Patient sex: F
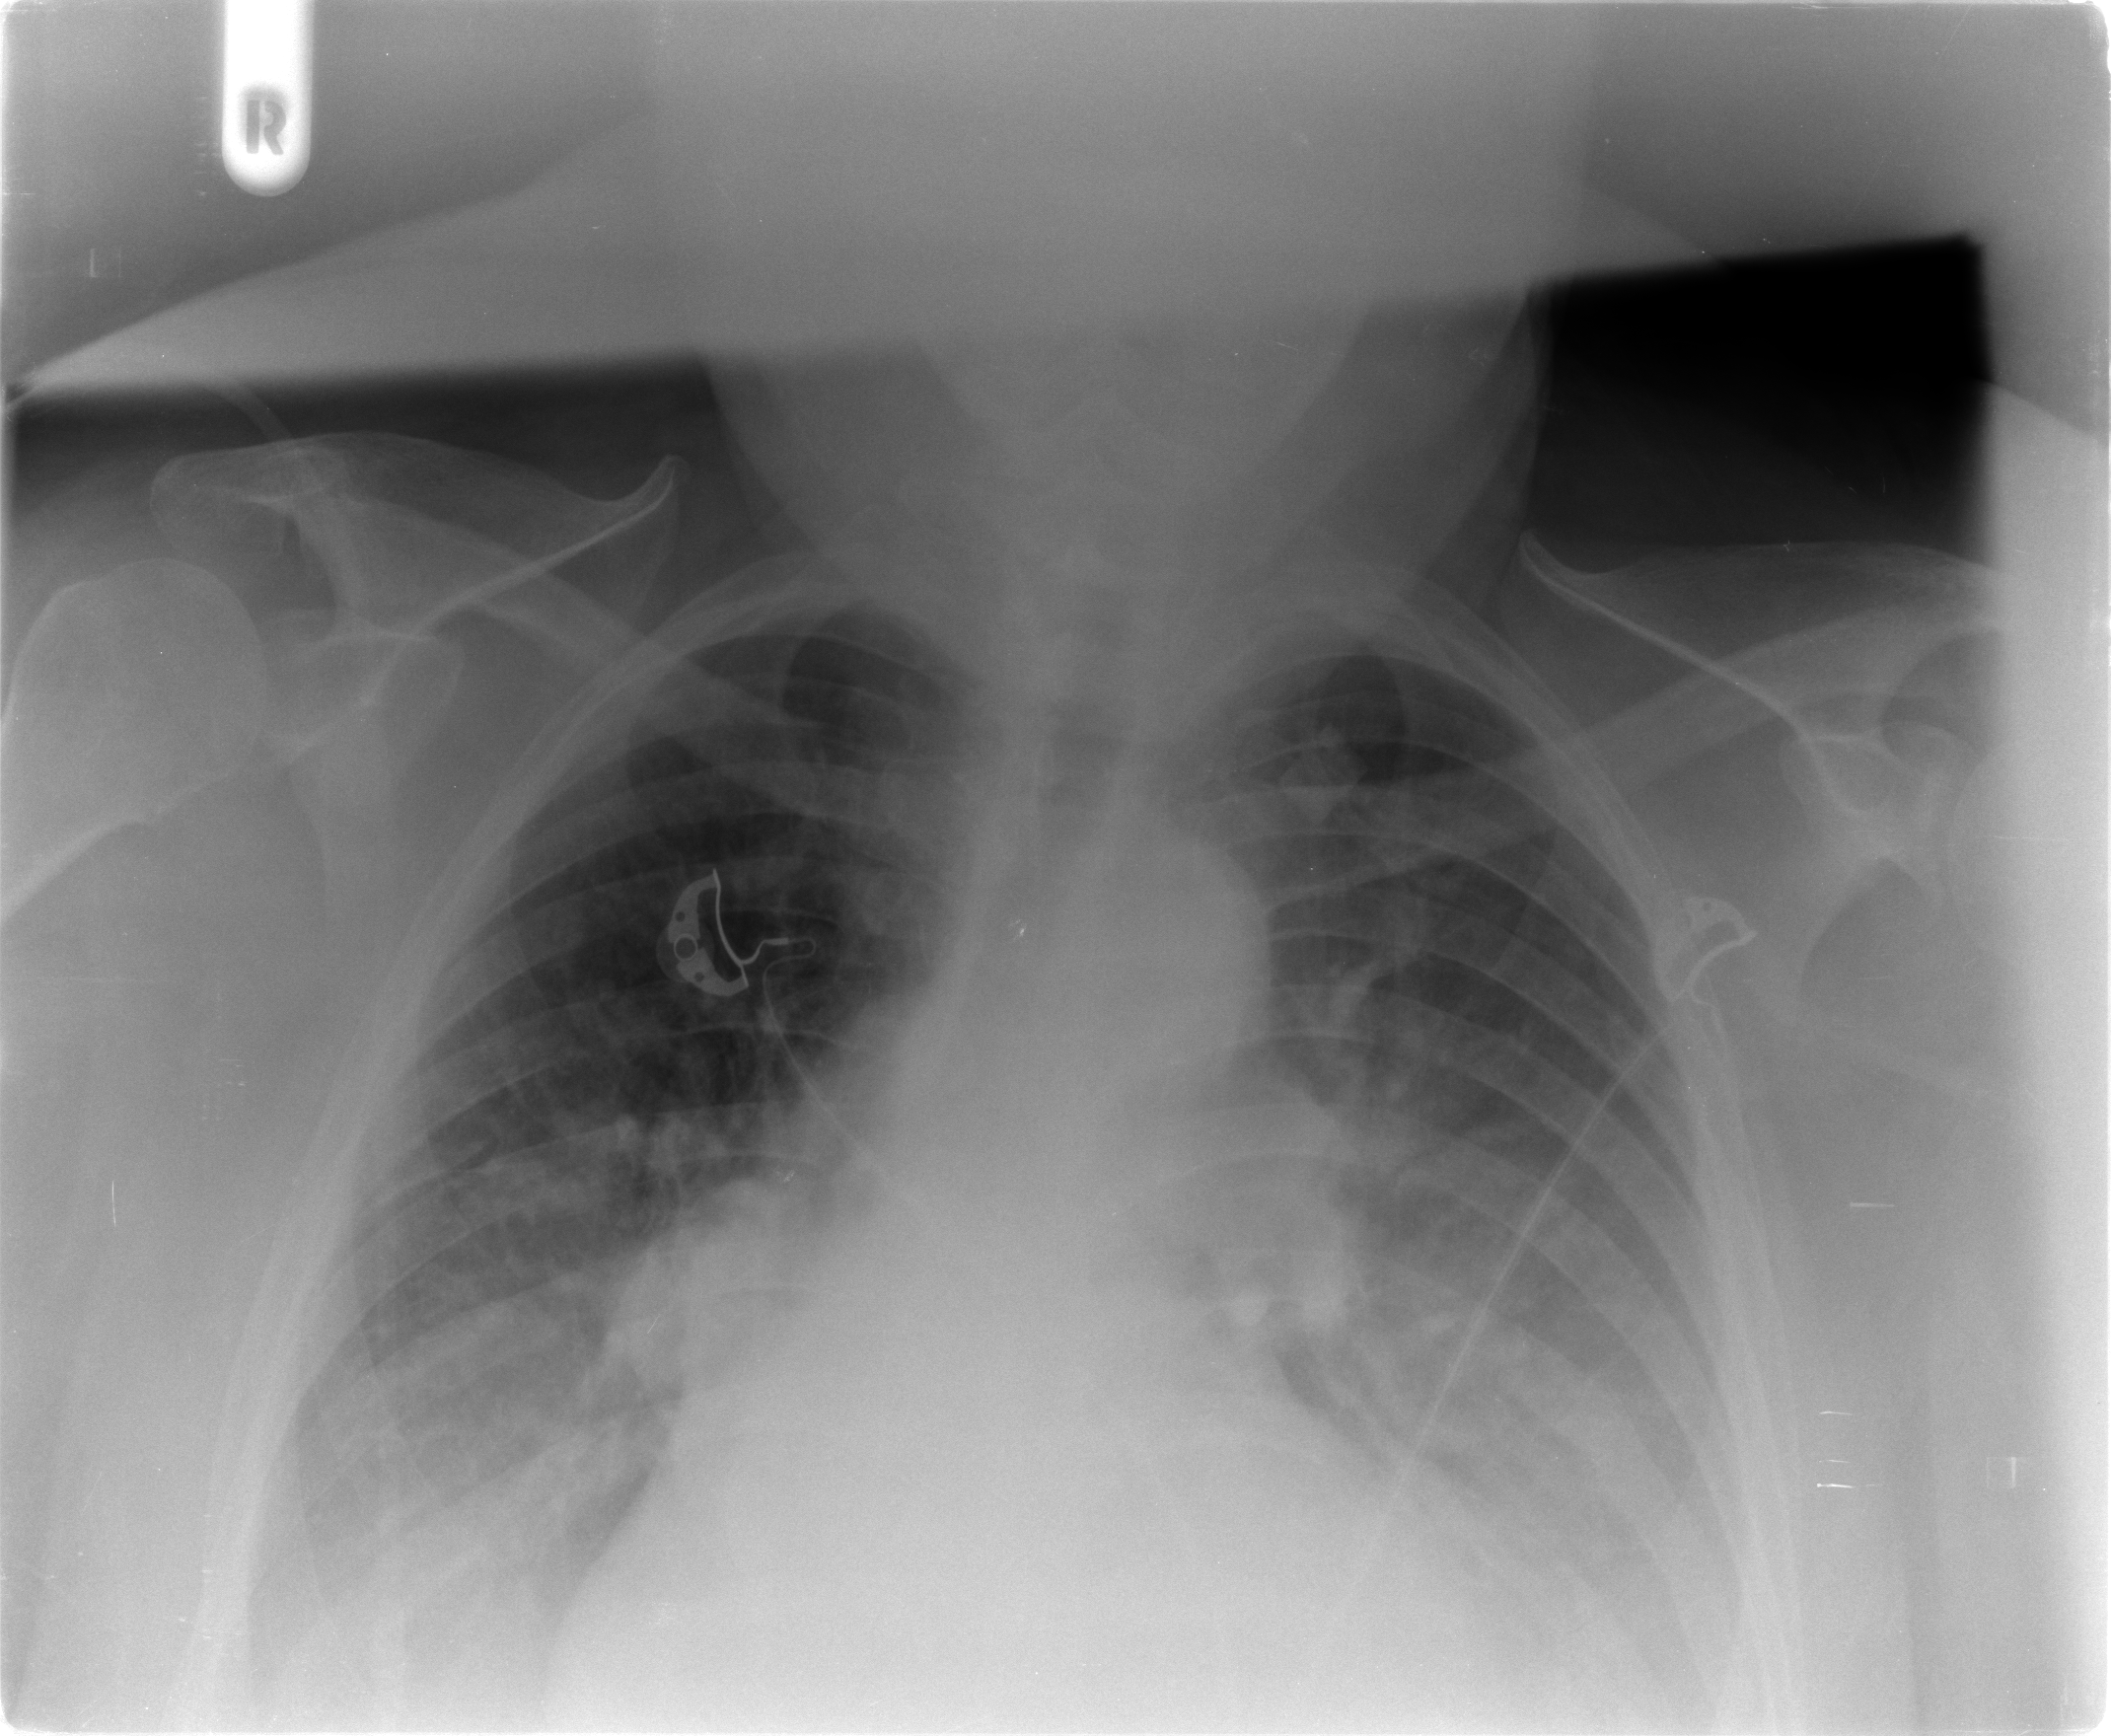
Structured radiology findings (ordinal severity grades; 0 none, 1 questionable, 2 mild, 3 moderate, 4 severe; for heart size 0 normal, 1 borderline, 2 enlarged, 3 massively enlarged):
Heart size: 2
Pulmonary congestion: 2
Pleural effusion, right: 2
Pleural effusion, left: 2
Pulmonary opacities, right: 2
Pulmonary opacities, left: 2
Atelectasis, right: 2
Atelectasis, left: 2